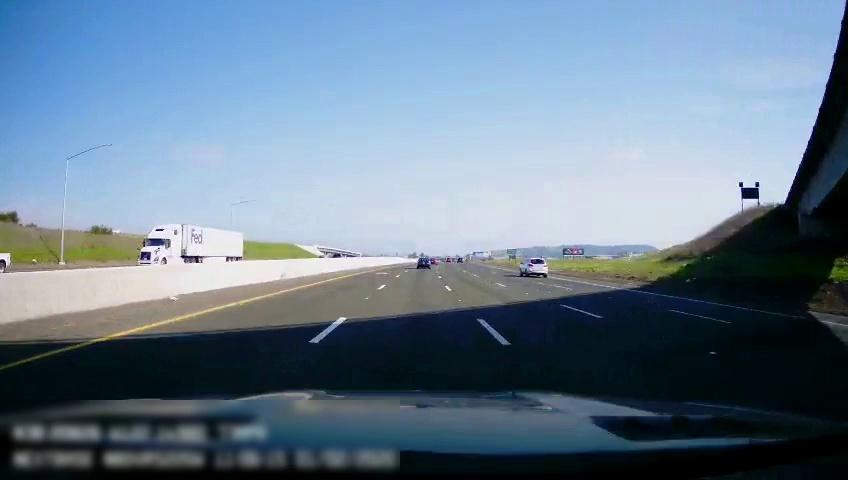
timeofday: Day
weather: Sunny
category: Drivable Space
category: Vehicles | Car
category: Vehicles | SUV
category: Drivable Space
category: Vehicles | Truck
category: Vehicles | Other LV
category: Lanes | Current Lane
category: Lanes | Alternate Lane
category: Lanes | Current Lane
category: Lanes | Alternate Lane
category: Lanes | Alternate Lane
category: Lanes | Alternate Lane
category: Traffic | Signs